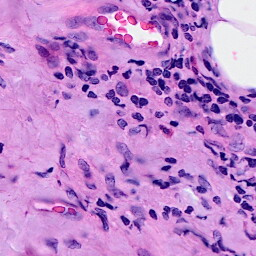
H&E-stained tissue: Breast